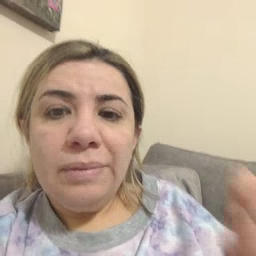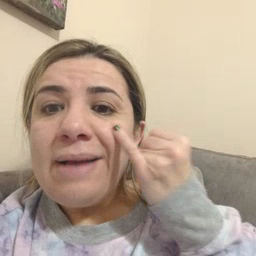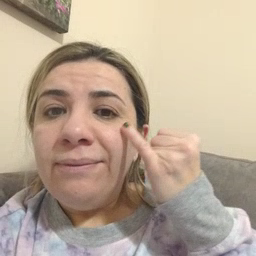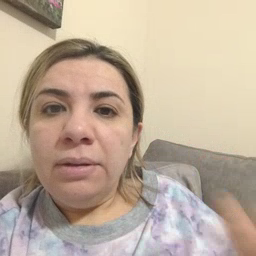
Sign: if